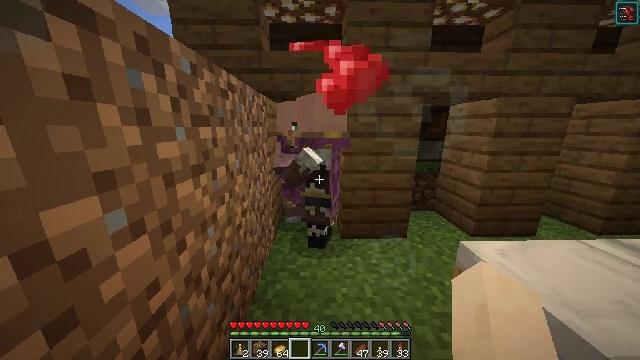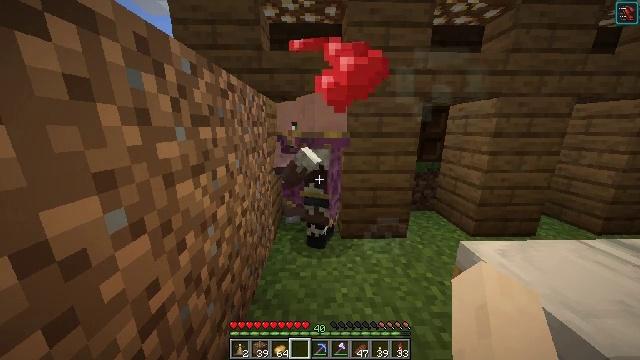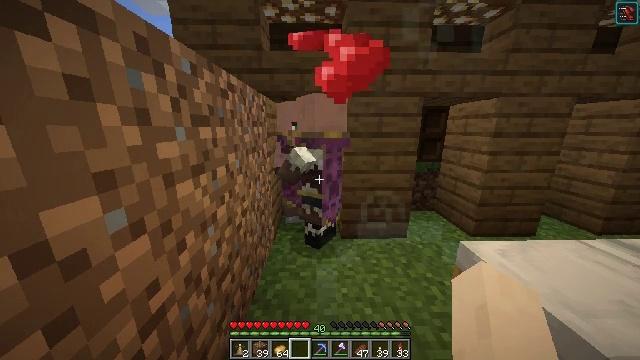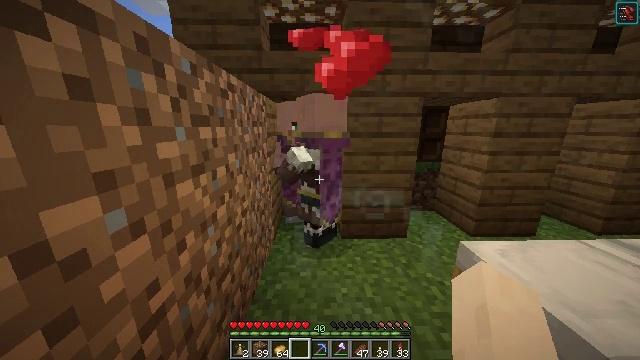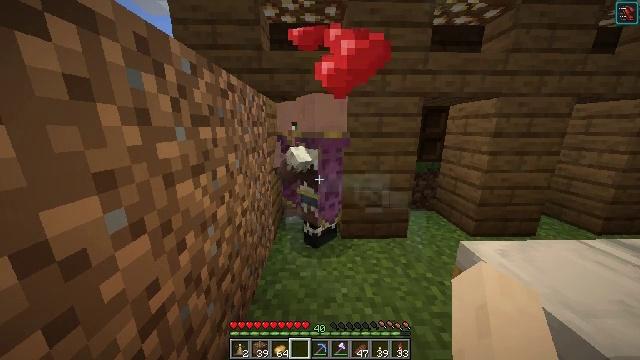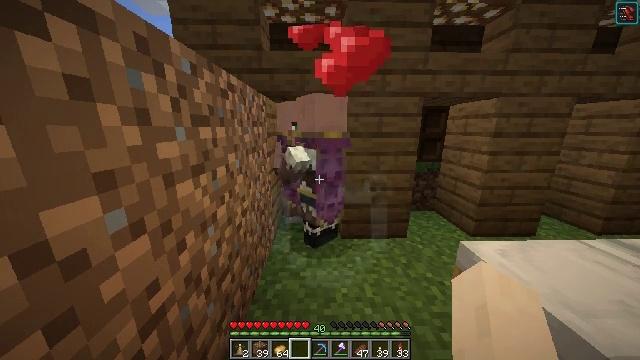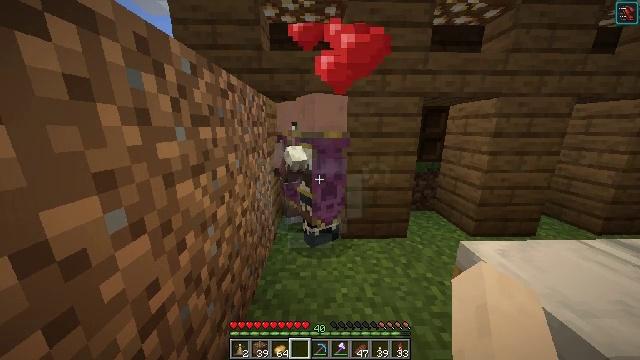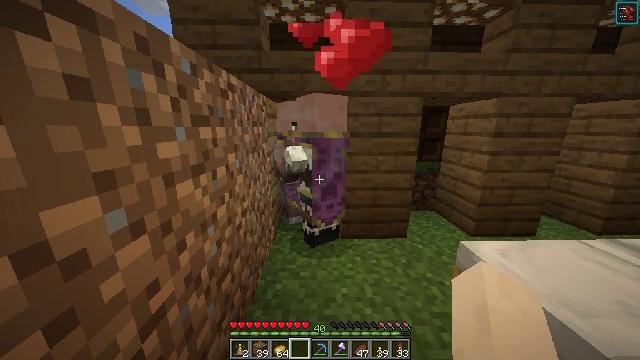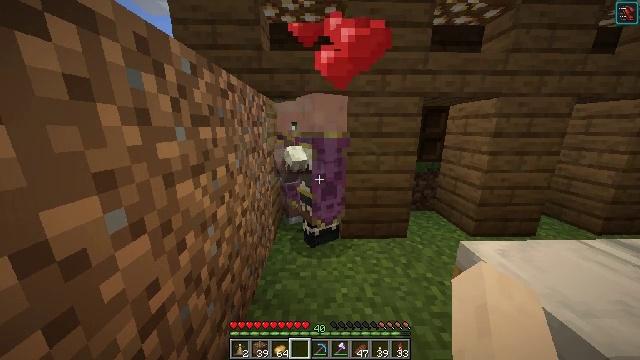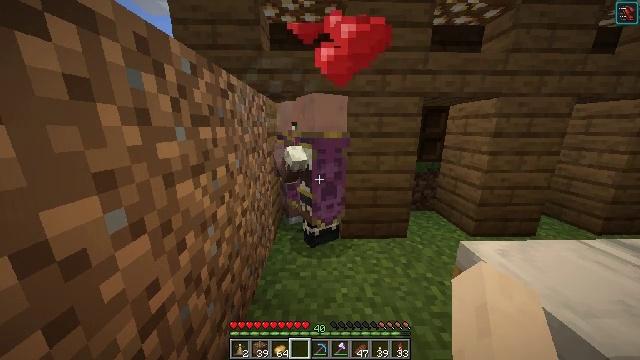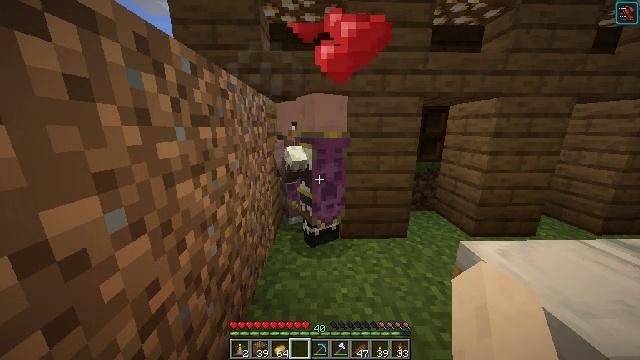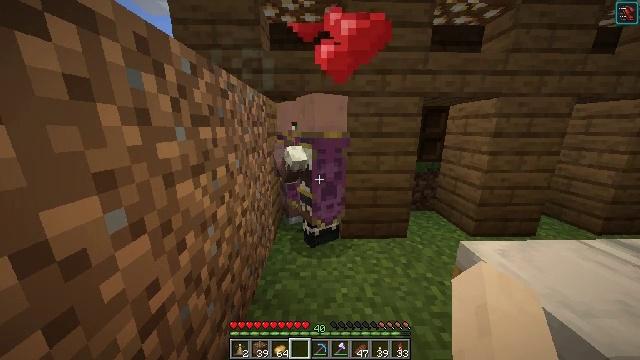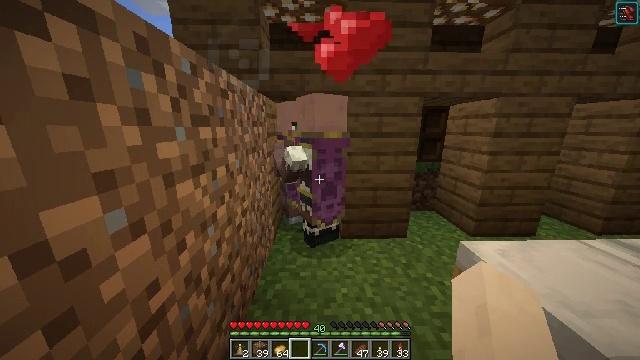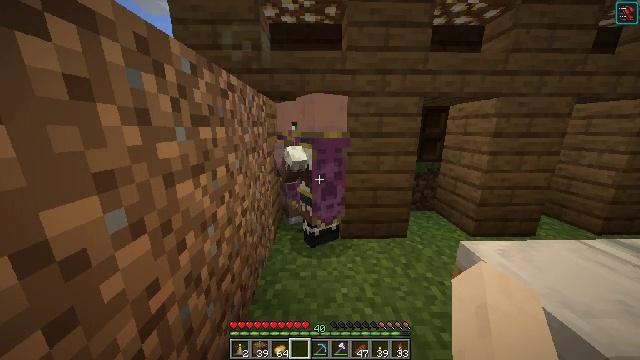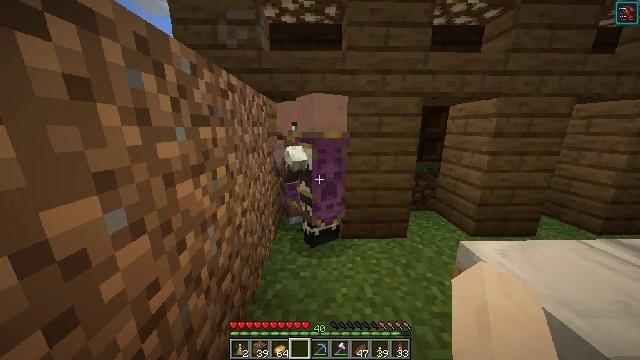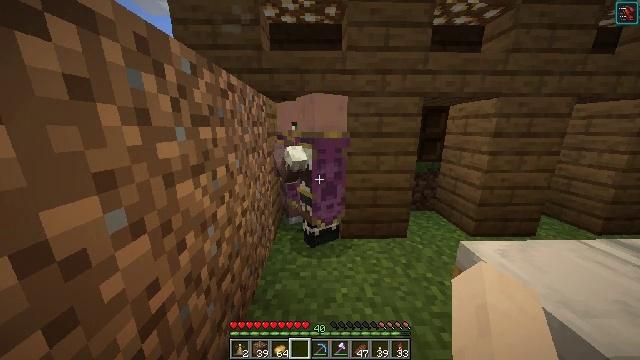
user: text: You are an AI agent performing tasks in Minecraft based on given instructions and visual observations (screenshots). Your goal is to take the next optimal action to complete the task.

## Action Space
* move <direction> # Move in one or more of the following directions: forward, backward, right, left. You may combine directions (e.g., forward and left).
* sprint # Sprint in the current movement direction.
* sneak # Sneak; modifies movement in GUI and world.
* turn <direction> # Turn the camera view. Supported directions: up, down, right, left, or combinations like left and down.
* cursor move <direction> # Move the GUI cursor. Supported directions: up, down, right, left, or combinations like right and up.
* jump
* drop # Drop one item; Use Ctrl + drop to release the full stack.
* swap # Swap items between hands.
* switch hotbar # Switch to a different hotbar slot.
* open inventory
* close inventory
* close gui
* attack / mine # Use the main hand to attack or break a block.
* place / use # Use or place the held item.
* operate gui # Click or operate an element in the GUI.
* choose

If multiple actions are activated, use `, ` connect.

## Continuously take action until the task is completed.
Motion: motion action
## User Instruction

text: Recover the brewing stand by mining it.
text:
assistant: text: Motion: no_op
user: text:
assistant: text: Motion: no_op
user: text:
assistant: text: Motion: no_op
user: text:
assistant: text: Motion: no_op
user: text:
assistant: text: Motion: no_op
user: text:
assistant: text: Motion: no_op
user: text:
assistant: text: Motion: no_op
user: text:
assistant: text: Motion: no_op
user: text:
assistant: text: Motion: no_op
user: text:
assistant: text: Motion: no_op
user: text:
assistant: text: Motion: no_op
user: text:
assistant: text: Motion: no_op
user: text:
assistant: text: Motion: no_op
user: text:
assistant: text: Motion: no_op
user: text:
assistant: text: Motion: no_op
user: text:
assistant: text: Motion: no_op
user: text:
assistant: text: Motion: no_op
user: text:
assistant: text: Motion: no_op
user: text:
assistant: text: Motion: no_op
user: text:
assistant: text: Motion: no_op
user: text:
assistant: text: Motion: no_op
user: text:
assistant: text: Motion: no_op
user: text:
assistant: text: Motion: turn right
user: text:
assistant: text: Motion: turn right
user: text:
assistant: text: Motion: turn right
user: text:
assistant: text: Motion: turn right
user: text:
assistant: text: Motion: turn right and down
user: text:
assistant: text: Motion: turn right and down
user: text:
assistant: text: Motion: turn down
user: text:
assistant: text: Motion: turn left and up